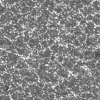
Atmospheric dust classification: not_dusty